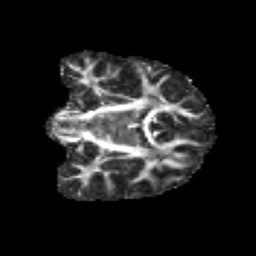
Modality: FA
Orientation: coronal
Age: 9
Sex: male
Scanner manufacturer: siemens
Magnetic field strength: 3 T
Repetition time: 3.8 s
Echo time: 0.07 s